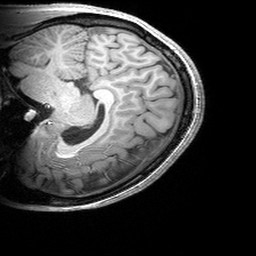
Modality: T1w
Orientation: sagittal
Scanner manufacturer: siemens
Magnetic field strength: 3 T
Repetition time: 2.53 s
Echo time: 0.00299 s